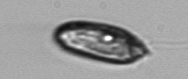
Label: Katodinium_or_Torodinium